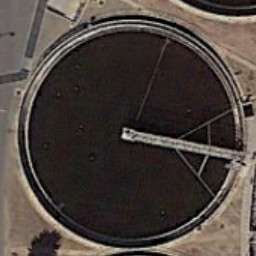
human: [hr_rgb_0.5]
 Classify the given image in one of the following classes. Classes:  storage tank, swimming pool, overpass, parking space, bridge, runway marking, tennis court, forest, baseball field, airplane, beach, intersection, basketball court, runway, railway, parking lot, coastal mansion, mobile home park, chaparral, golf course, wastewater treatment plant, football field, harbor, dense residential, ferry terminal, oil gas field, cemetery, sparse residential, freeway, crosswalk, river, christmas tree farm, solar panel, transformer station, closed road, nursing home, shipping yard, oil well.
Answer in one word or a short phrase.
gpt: wastewater treatment plant